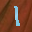
Label: 1